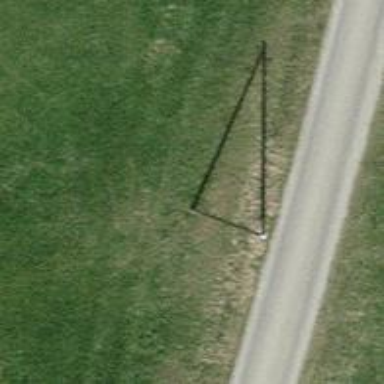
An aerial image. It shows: Power pole.